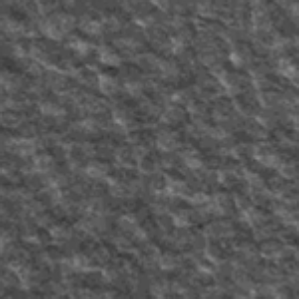
Label: frost